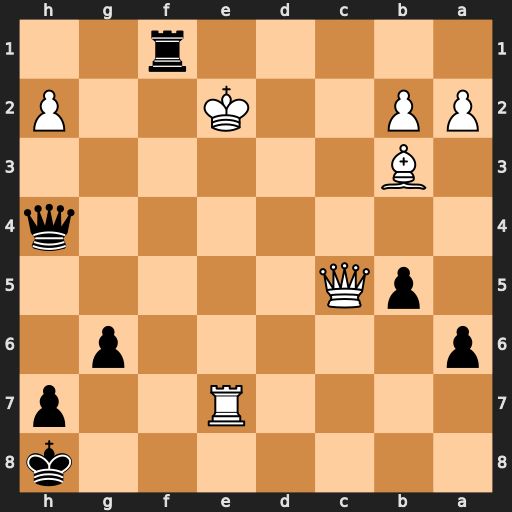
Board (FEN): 7k/4R2p/p5p1/1pQ5/7q/1B6/PP2K2P/5r2
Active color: b
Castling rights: -
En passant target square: -
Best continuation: Re1+ Kd3 Qxe7 Qxe7 Rxe7